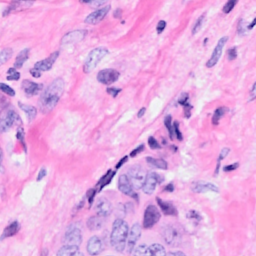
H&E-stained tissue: Breast